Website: bh-photo
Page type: payment
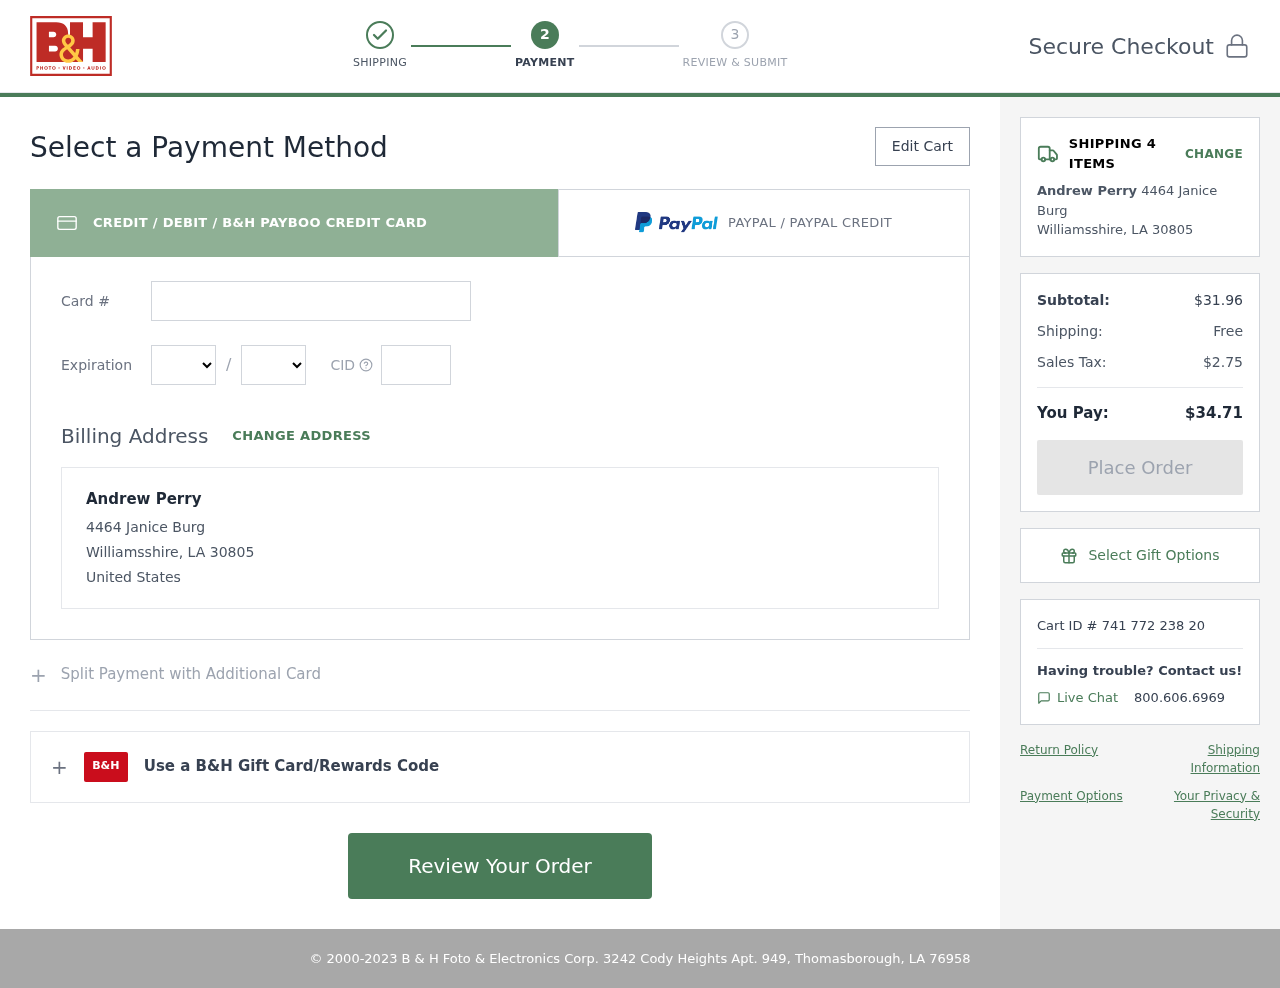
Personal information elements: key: PII_CARD_CVV
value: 332
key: PII_CARD_EXPIRY_MONTH
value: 09
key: PII_CARD_EXPIRY_YEAR
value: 27
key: PII_CARD_NUMBER
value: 6509 0077 4012 9711
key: PII_CITY_STATE_ZIP
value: Williamsshire, LA 30805
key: PII_COUNTRY
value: United States
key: PII_FULLNAME
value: Andrew Perry
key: PII_STREET
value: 4464 Janice Burg
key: PII_FULLNAME2
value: Andrew Perry
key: PII_CITY
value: Williamsshire
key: PII_STATE_ABBR
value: LA
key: PII_POSTCODE
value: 30805
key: PII_POSTCODE_FULL
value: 30805
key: PII_CITY_STATE
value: Williamsshire, LA
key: PII_POSTCODE_NUMERIC
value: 30805
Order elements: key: ORDER_NUM_ITEMS
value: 4
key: ORDER_SUBTOTAL
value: $31.96
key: ORDER_SHIPPING_COST
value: Free
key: ORDER_TAX
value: $2.75
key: ORDER_TOTAL
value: $34.71
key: ORDER_ID
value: Cart ID # 741 772 238 20